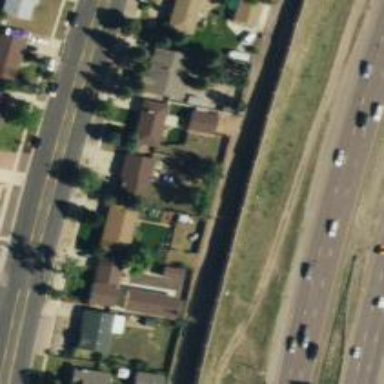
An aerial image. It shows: Alleyway designated as service road.